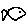
Label: fish